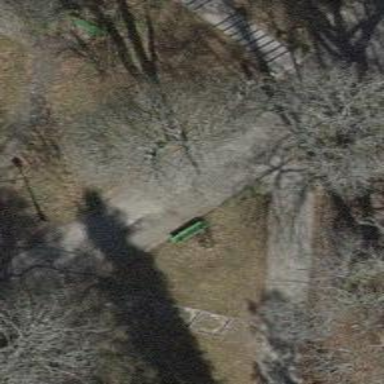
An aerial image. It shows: Bench for seating.